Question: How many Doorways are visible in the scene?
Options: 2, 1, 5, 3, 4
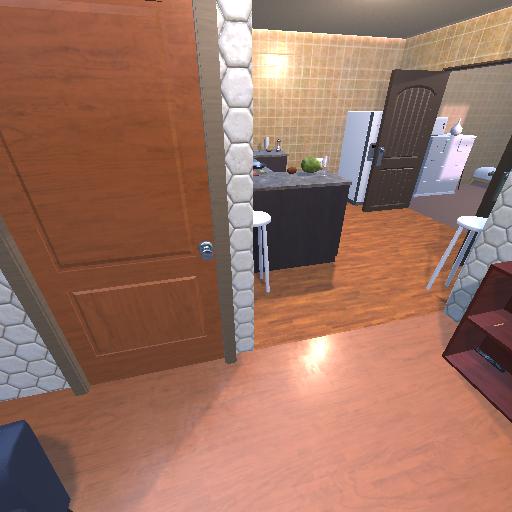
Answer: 2